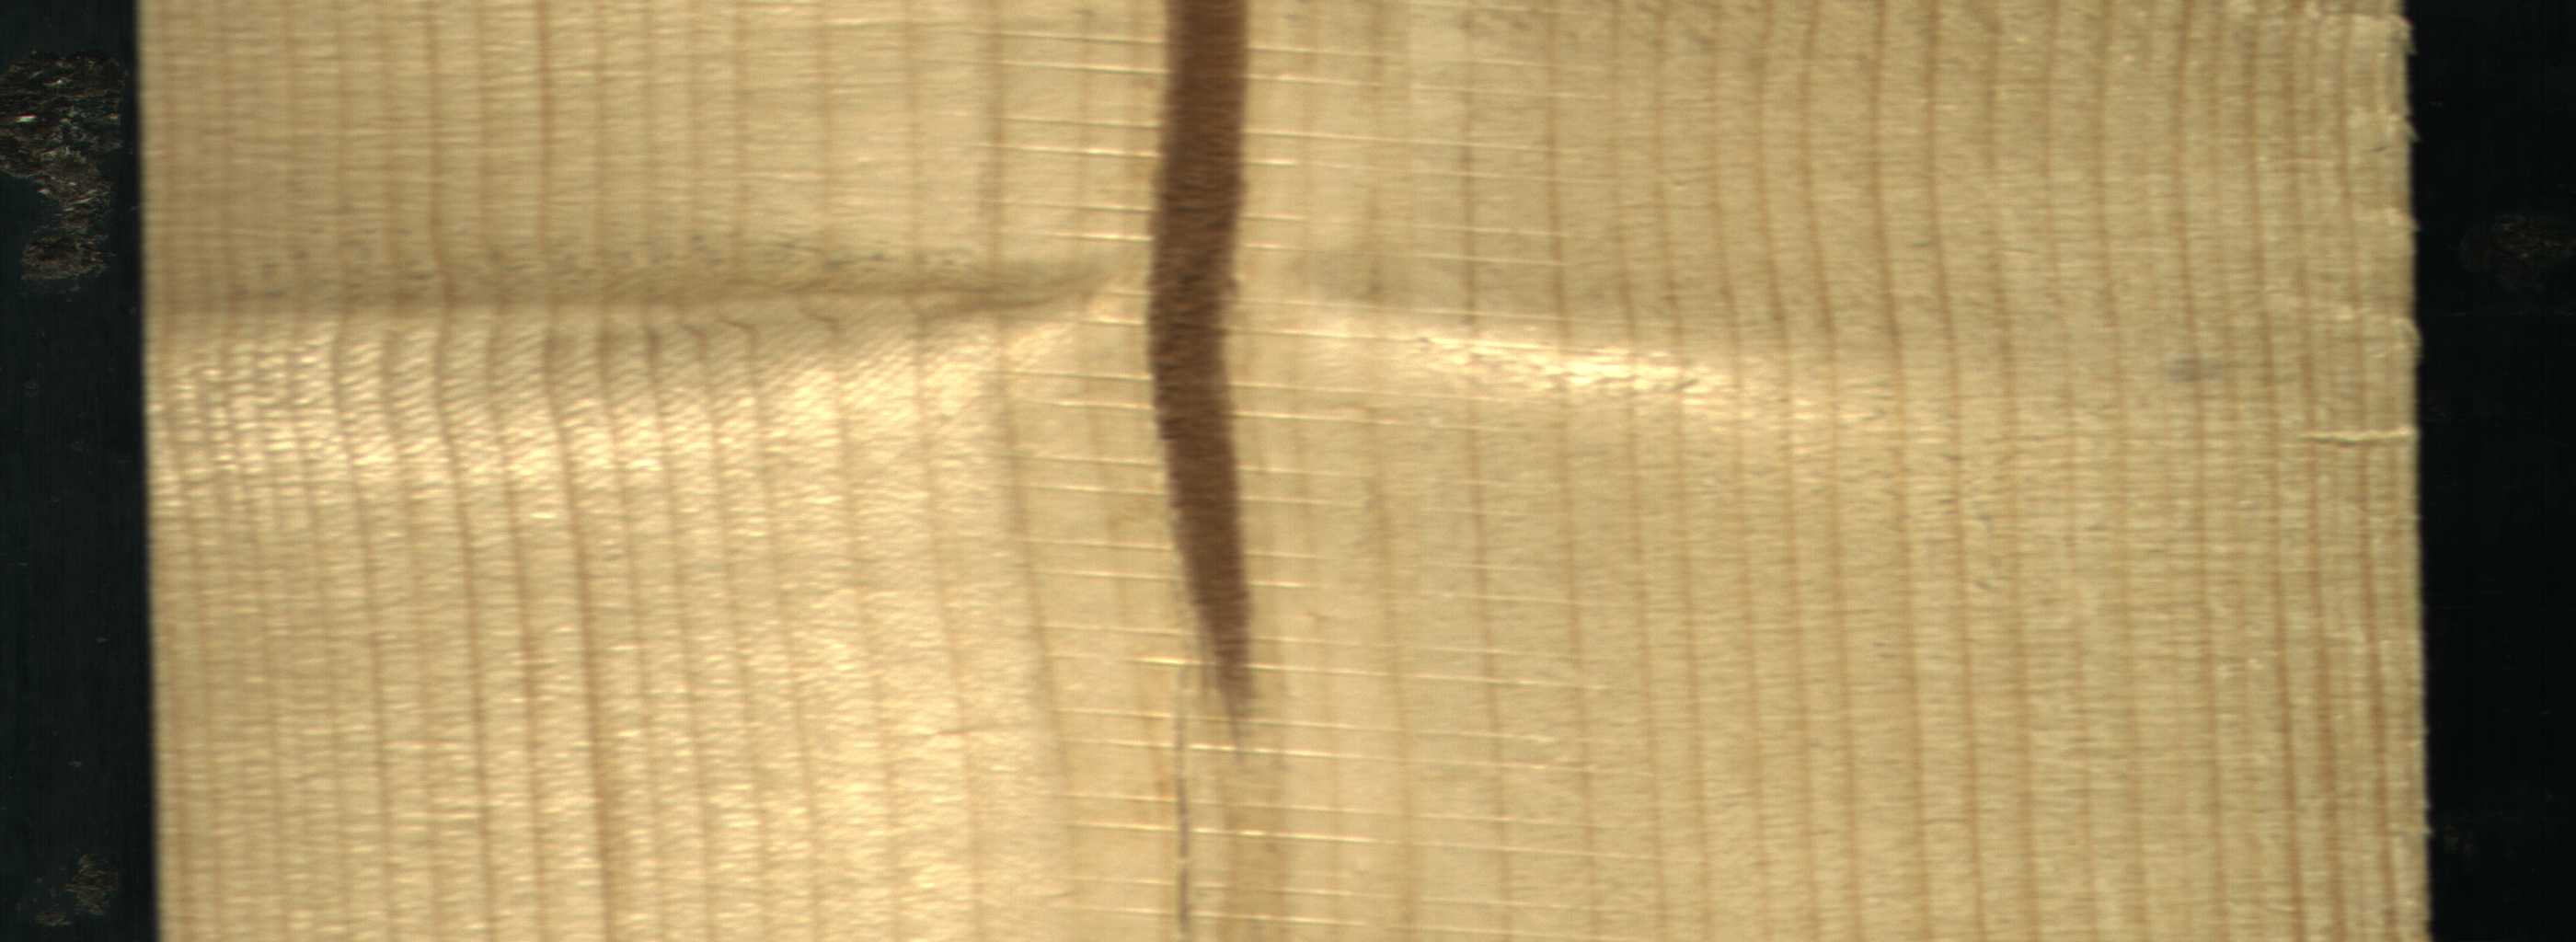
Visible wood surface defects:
Marrow